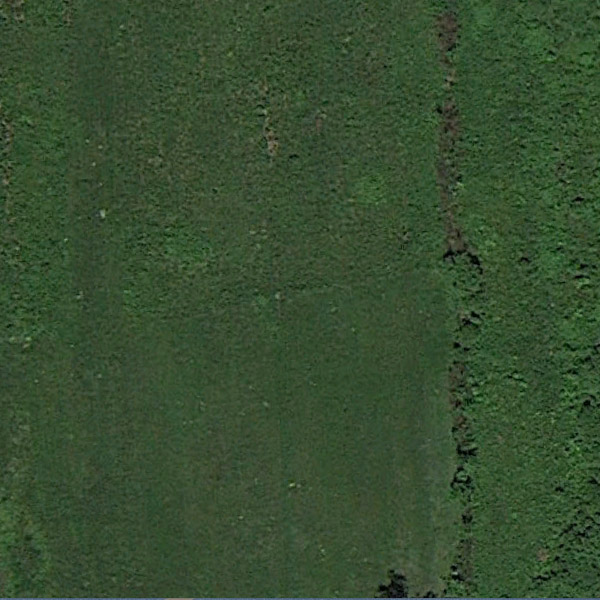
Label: Meadow